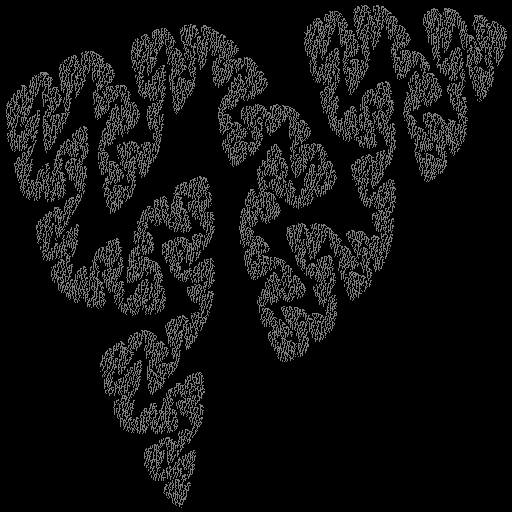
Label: a1